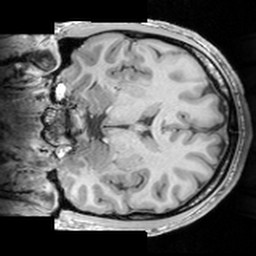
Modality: T1w
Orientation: coronal
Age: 18
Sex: male
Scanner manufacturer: siemens
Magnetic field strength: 3 T
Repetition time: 1.63 s
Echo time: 0.00311 s